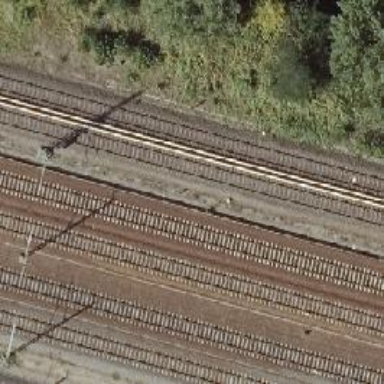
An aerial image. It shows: Electrified light rail railway.